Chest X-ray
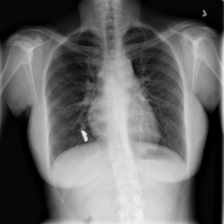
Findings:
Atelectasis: negative
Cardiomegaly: negative
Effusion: negative
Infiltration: negative
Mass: positive
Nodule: negative
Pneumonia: negative
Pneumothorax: negative
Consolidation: negative
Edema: negative
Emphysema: negative
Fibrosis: negative
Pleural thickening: negative
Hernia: negative